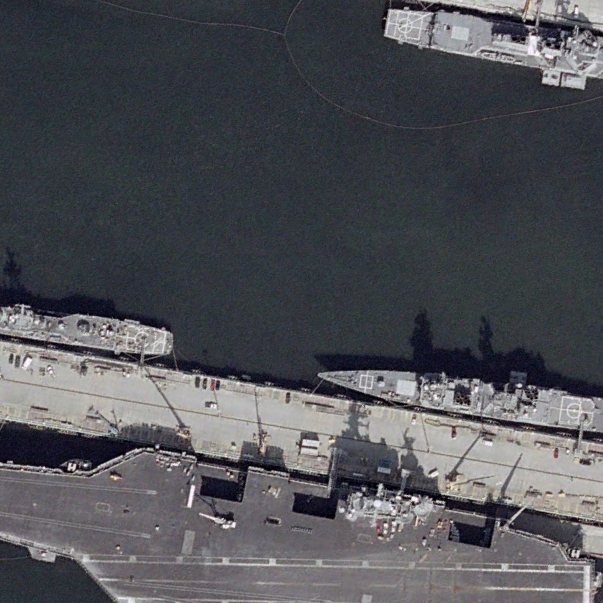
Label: aircraft_carrier